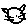
Label: cat